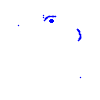
Particle: proton